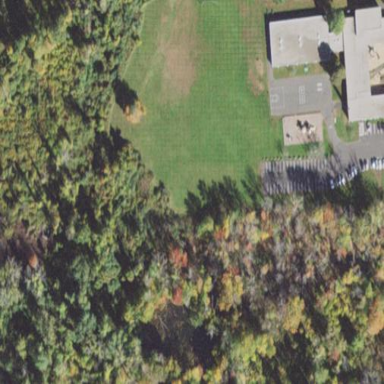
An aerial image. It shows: School.